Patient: sex F, age 58
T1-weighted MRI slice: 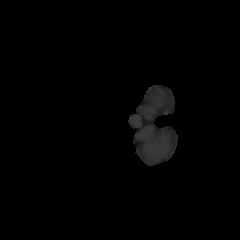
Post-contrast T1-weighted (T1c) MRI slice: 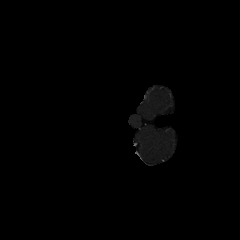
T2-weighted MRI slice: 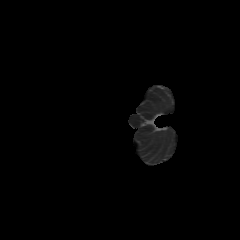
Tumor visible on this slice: no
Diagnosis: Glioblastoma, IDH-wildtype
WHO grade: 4